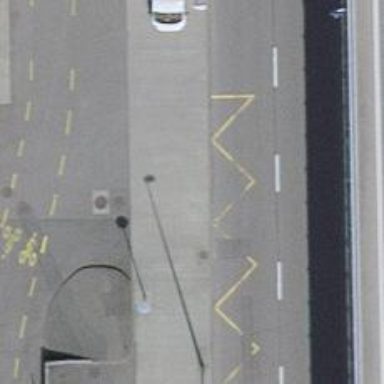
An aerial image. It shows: Asphalt sidewalk with sheltered public transport platform.